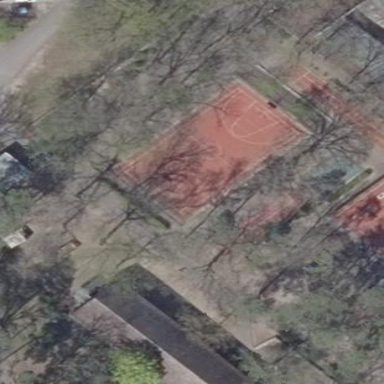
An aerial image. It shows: Tartan basketball court situated on pitch designated for leisure land.